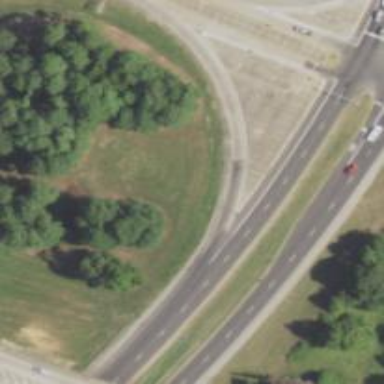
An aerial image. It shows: Motorway link.